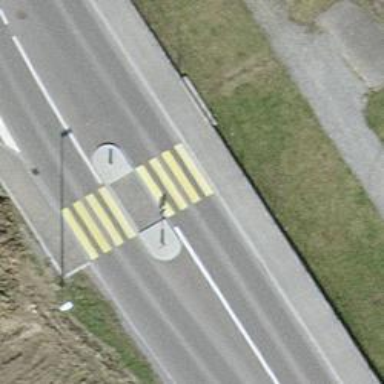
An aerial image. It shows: Marked crossing with pedestrian island.